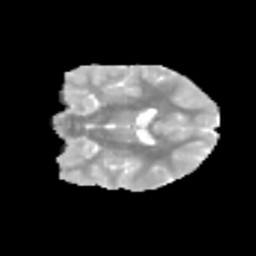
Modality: MD
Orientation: coronal
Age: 12
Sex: male
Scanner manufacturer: siemens
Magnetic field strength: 3 T
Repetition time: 3.8 s
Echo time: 0.07 s